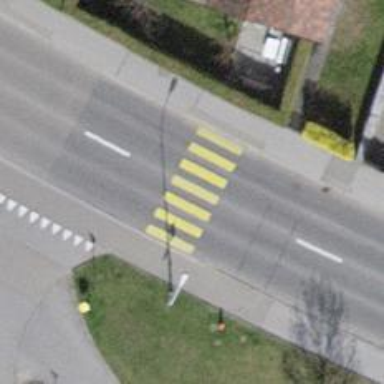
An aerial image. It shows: Uncontrolled zebra crossing on the road.